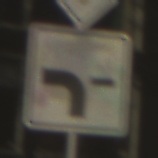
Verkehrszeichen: VerlaufVorfahrtsstrasse6
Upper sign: Vorfahrtsstrasse
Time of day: SunriseSunset
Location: Outdoor (Urban)
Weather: PartlyCloudy
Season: Autumn
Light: Natural